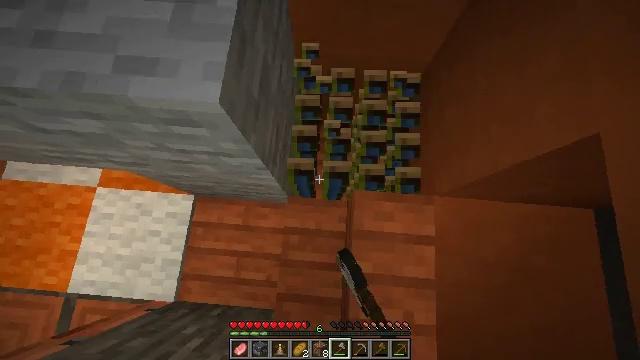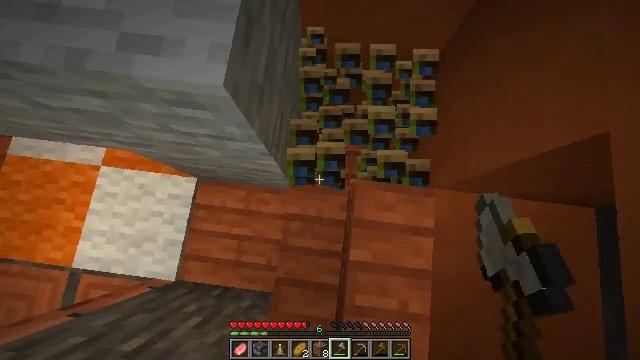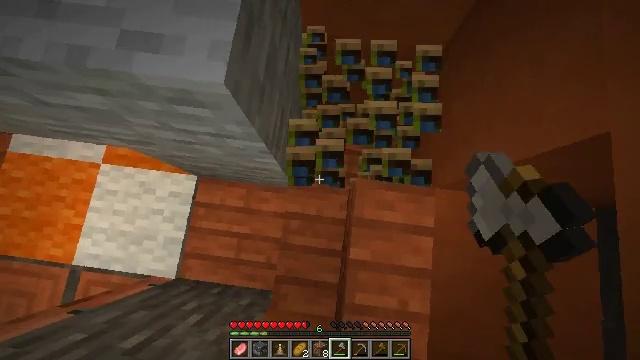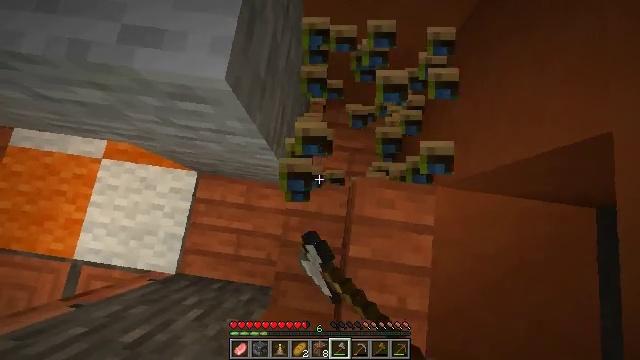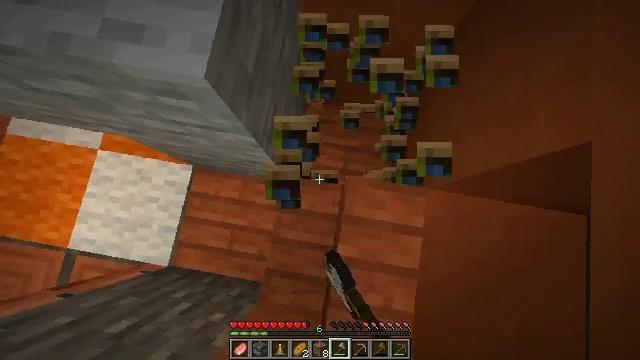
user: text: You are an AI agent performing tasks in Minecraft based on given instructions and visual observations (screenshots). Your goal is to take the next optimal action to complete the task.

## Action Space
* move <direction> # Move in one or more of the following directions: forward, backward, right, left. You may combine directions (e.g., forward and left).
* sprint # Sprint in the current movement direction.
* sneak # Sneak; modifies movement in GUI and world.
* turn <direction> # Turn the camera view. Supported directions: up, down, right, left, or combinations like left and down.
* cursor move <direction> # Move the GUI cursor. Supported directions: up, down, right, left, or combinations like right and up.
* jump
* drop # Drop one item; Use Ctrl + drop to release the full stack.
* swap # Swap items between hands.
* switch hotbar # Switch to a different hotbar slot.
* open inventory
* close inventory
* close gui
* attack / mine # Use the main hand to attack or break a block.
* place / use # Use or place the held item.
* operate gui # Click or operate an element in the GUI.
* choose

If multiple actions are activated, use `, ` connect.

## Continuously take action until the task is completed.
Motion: motion action
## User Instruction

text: Collect books by breaking the bookshelf.
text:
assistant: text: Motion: turn left and down, attack / mine
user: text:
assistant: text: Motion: attack / mine
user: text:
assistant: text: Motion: attack / mine
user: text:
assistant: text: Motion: move right, turn left, attack / mine
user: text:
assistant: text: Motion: attack / mine